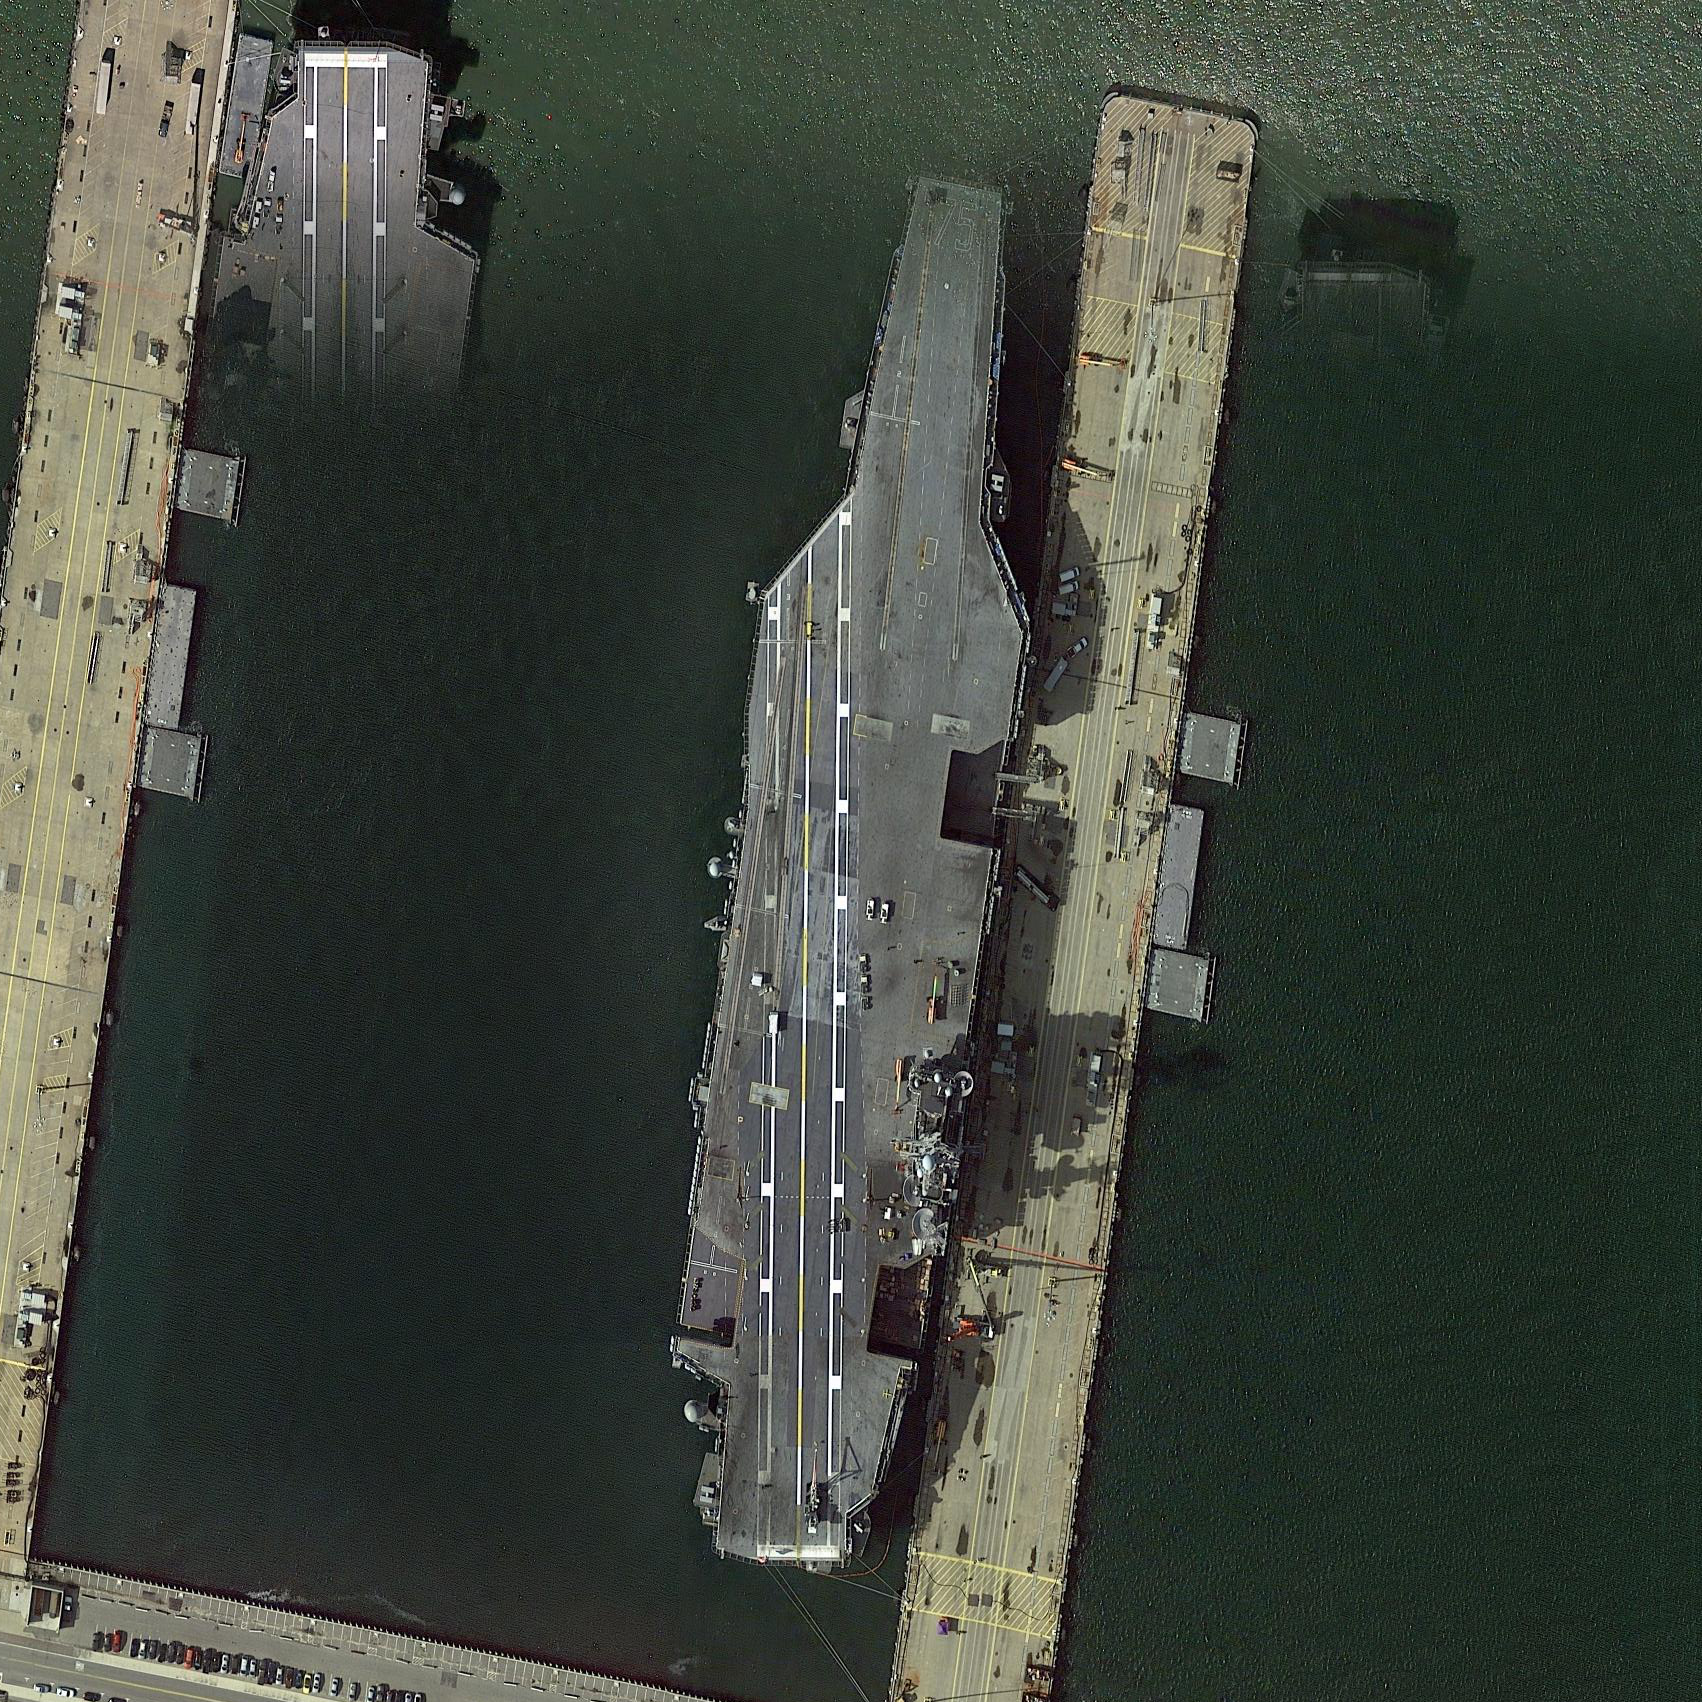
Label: aircraft_carrier